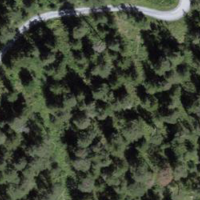
EUNIS habitat code: 43
Species observed at this site:
Cypripedium calceolus